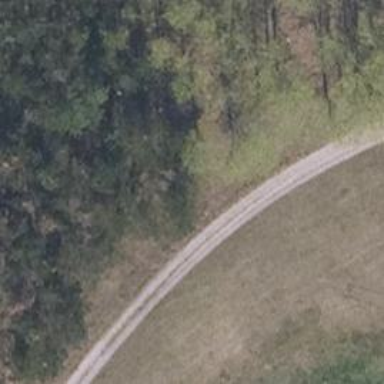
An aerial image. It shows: Sandy track road.